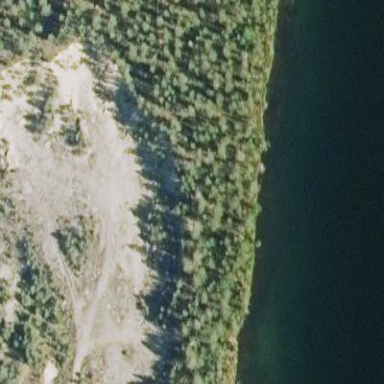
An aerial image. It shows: Sand quarry.